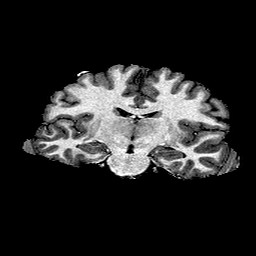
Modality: T1w
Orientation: sagittal
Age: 25
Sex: male
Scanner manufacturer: ge
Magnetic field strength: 3 T
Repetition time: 7.66 s
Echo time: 0.003476 s